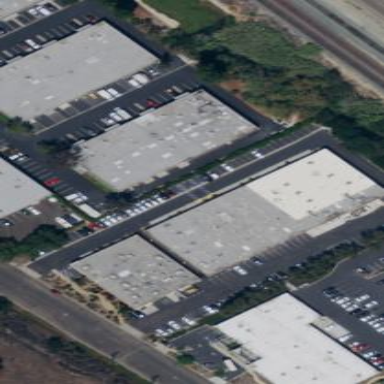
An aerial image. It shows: Industrial building.